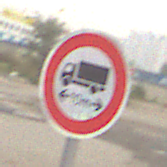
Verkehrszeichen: TatsaechlicheLaenge
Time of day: MorningAfternoon
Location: Outdoor (Suburban)
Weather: Overcast
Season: NotSpecified
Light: Natural